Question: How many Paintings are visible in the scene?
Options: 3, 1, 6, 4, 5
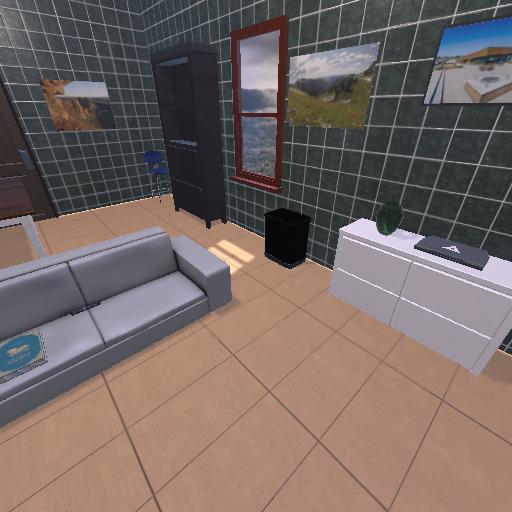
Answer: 3